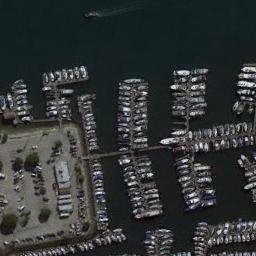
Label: harbor